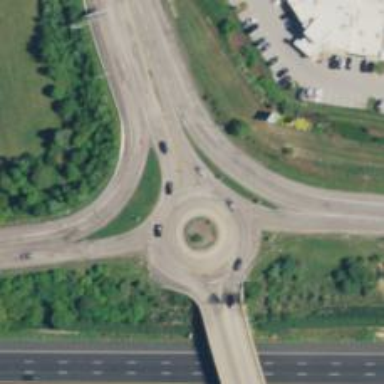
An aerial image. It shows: Secondary road with asphalt surface leading to roundabout.